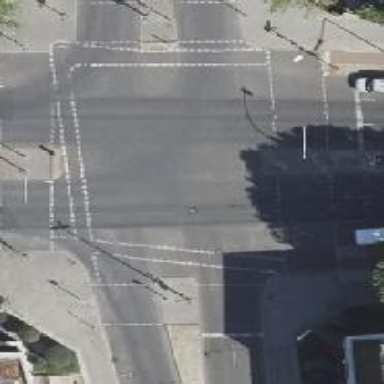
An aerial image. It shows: Secondary road with asphalt surface and cycle track on the right side.